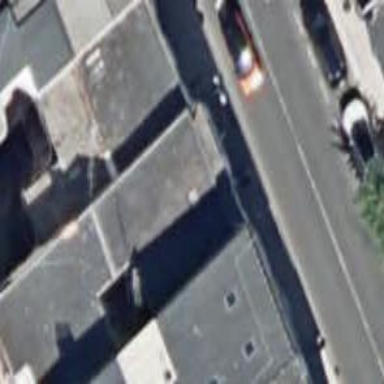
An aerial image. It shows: Cafe.